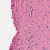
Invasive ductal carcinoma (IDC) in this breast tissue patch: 0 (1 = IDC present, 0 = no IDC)